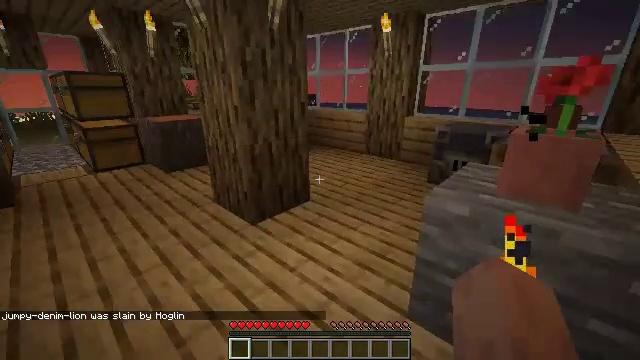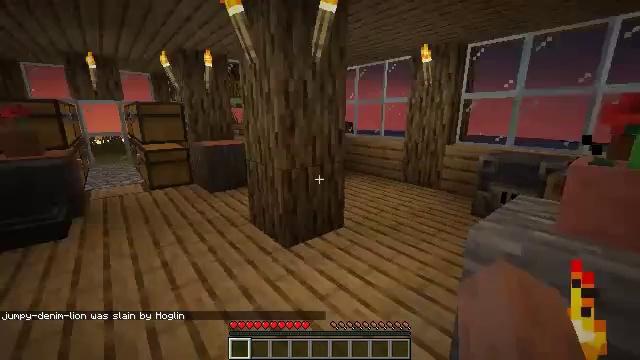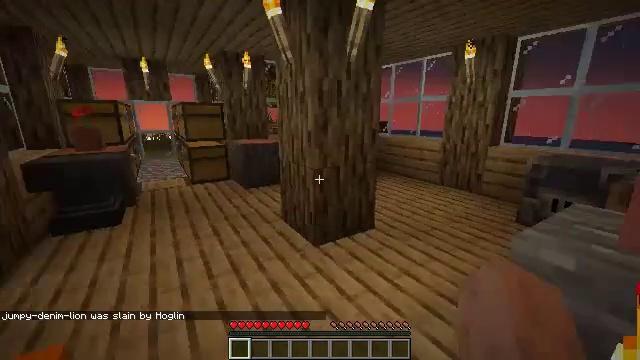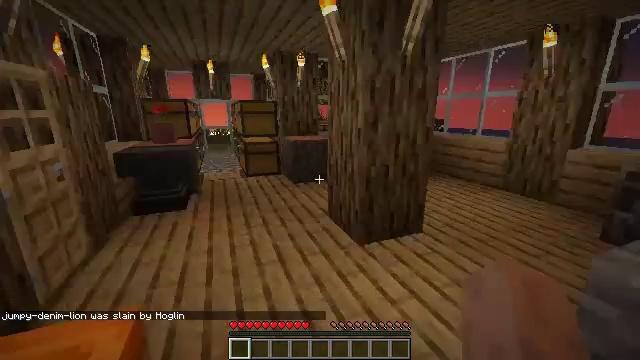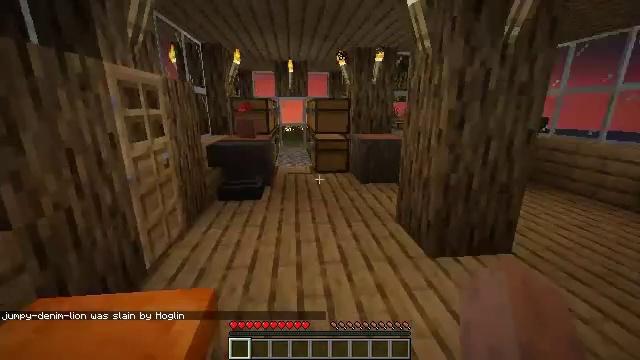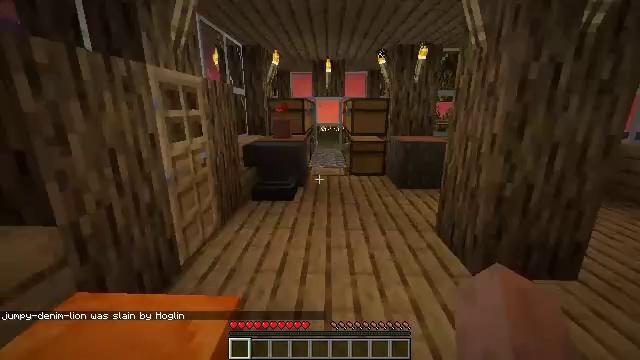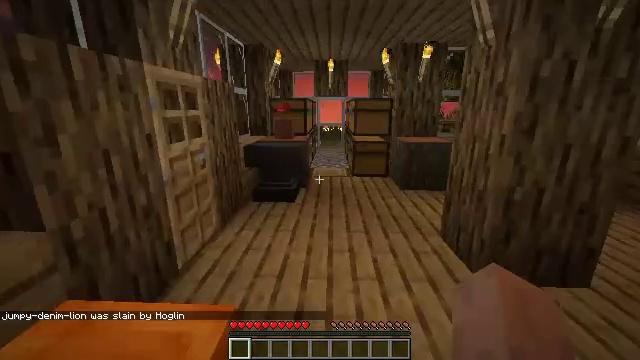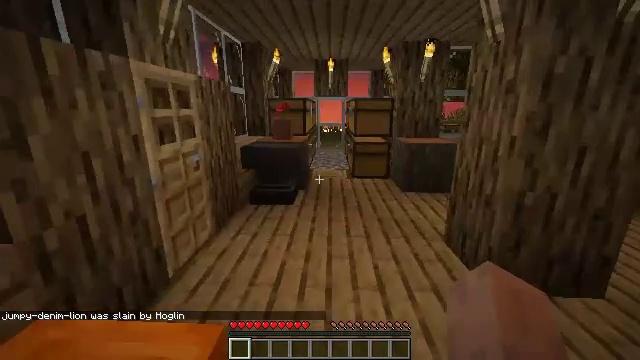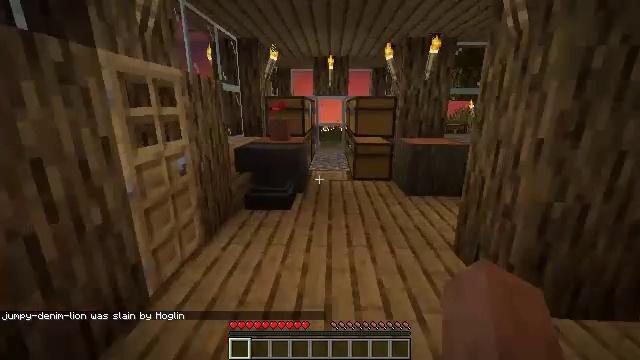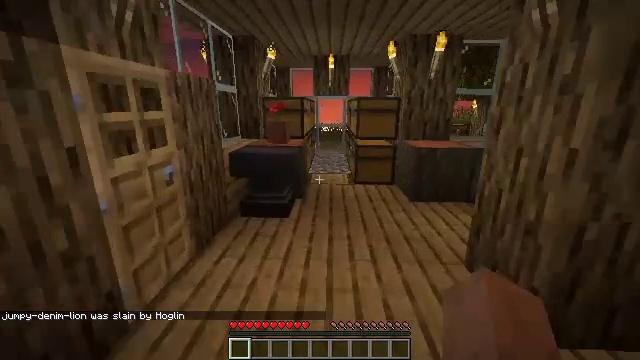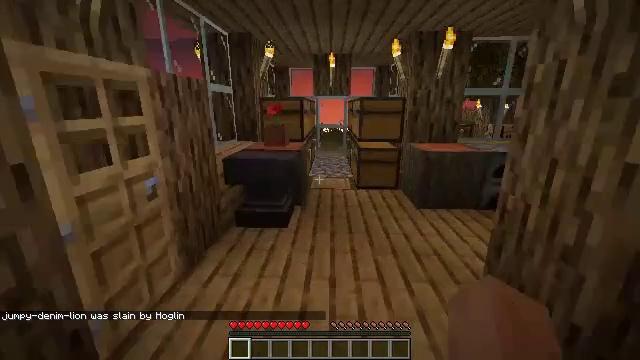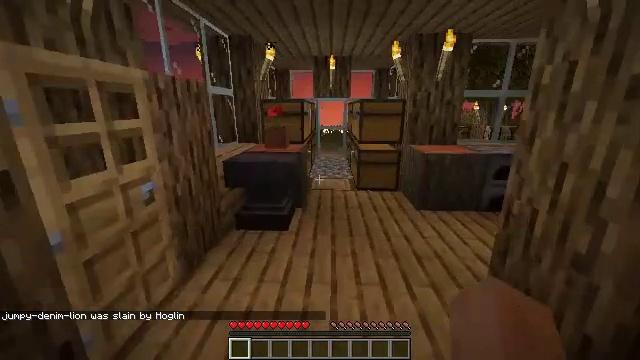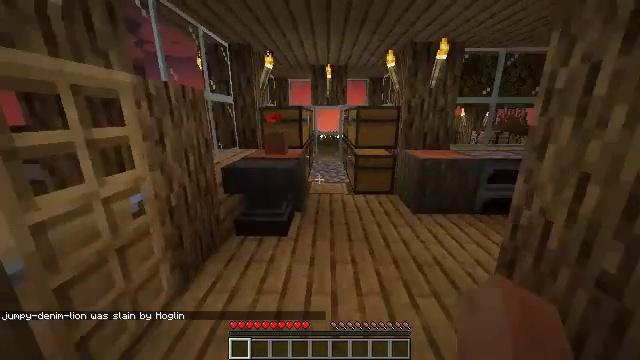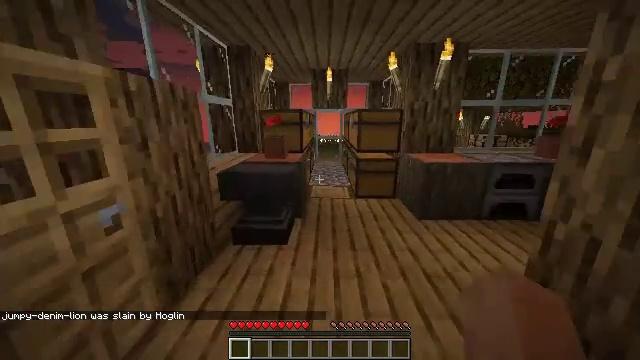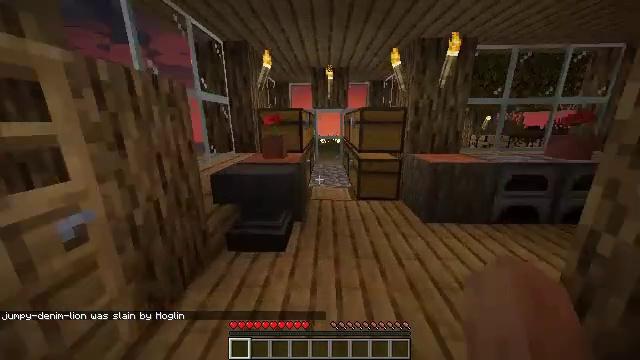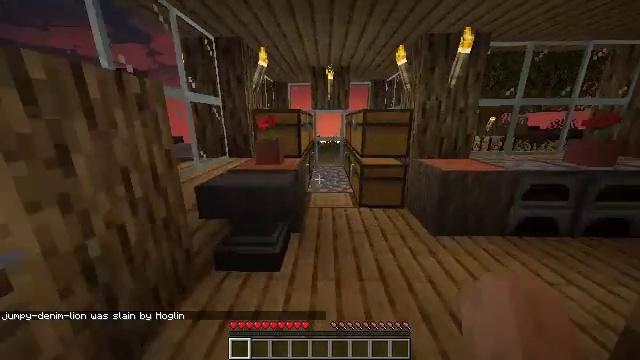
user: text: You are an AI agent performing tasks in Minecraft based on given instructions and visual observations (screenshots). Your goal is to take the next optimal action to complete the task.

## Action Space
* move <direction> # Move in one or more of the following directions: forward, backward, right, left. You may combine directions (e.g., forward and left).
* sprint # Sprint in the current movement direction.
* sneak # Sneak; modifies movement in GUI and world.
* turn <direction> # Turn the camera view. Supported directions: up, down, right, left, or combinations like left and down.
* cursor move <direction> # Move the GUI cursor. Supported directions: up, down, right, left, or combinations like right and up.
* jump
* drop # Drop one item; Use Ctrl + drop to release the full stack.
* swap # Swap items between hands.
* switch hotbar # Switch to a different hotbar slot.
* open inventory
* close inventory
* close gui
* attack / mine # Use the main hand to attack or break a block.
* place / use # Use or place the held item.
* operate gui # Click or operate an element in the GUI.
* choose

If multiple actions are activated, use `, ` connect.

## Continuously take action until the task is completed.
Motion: motion action
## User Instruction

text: Remove a crimson fungus from the inventory.
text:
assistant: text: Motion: turn left and up
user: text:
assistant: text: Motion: turn left
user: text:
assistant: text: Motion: turn left
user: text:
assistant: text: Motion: move forward, turn left
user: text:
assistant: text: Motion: move forward, turn left
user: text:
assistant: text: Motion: move forward
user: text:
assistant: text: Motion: move forward
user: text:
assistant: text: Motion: move forward
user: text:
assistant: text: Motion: move forward
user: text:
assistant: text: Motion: move forward, sprint
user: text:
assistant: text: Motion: move forward, sprint
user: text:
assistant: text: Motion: move forward, sprint
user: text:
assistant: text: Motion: move forward, sprint
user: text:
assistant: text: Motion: move forward
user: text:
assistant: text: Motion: move forward
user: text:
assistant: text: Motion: move forward
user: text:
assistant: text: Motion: move forward
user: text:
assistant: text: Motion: move forward, turn left and down
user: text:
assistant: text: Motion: move forward, turn left and down
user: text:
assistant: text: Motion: turn left
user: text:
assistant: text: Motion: turn left
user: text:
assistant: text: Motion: no_op
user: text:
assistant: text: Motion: no_op
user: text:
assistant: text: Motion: no_op
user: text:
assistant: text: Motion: no_op
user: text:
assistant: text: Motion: use / place
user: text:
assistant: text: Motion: move forward, turn left, use / place
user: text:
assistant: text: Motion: move forward and move left, turn left, use / place
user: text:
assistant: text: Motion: move forward and move left
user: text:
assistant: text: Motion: move forward and move left